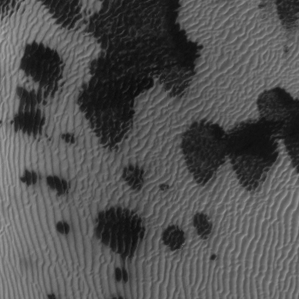
Label: frost